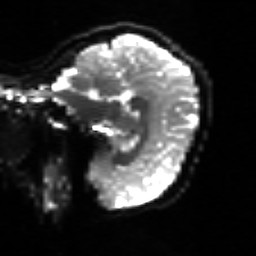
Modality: sbref
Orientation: sagittal
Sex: female
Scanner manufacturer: siemens
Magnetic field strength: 3 T
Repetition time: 5 s
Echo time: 0.071 s